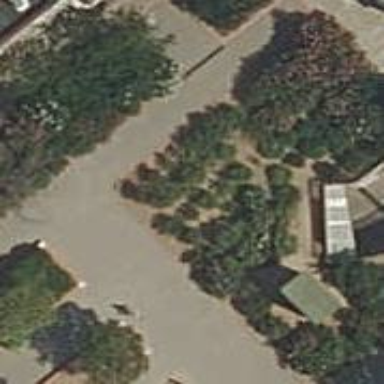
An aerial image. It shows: Parking entrance.